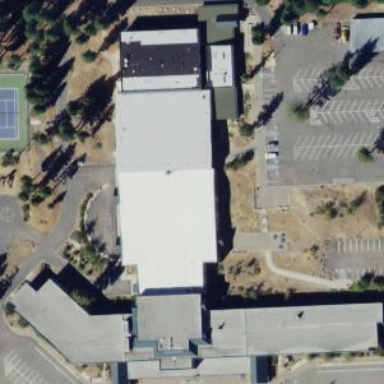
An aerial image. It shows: School building.